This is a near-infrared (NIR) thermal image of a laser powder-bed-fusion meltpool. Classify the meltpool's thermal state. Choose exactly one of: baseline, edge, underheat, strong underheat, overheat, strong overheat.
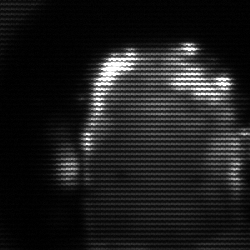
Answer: baseline